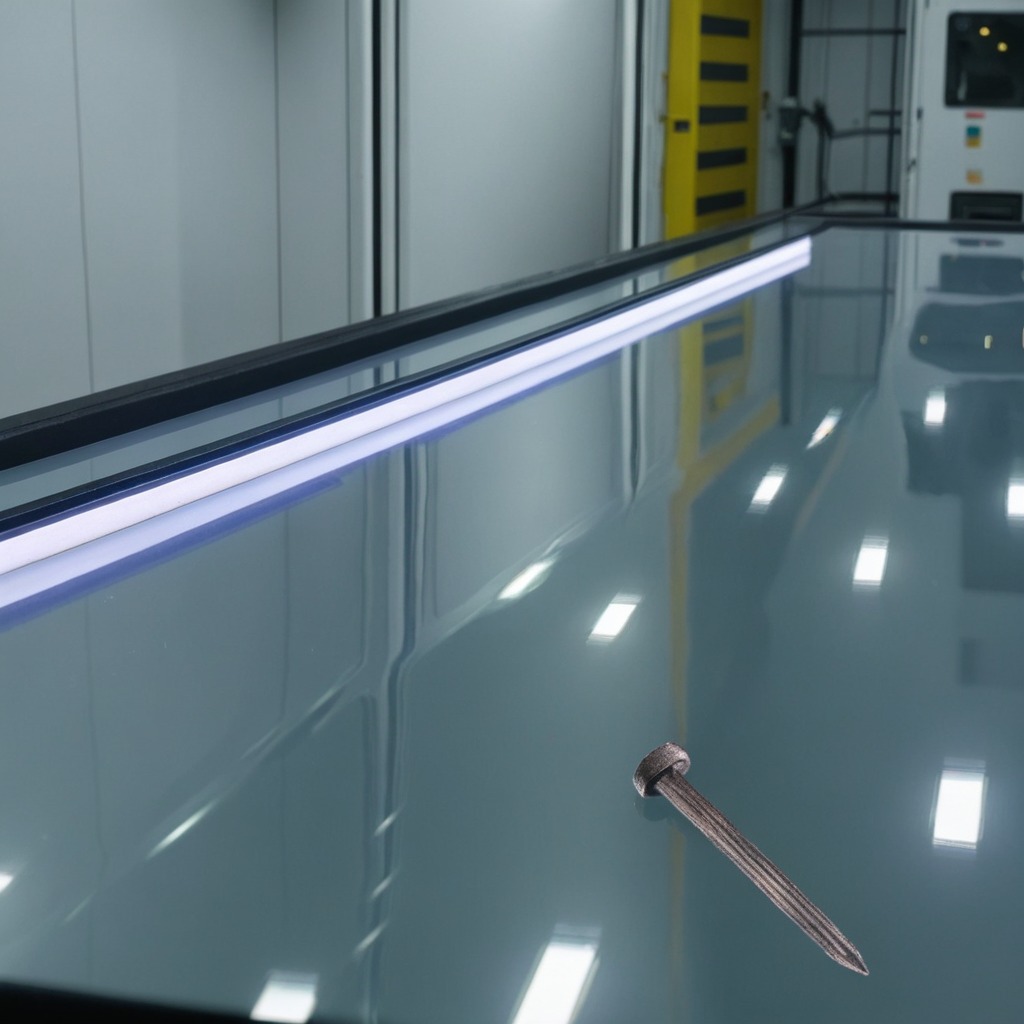
A nail is lying on a table.